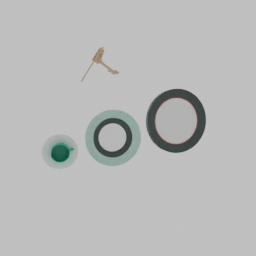
Label: tools